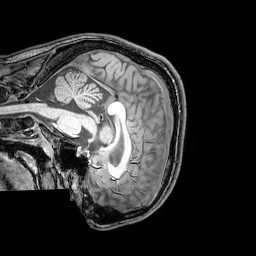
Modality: T1w
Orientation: sagittal
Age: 22
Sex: male
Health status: healthy
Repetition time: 0.081 s
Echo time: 0.037 s